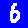
Digit: 6